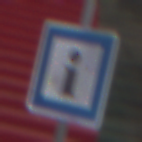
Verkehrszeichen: Informationsstelle
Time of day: Midday
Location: Outdoor (Urban)
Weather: Overcast
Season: NotSpecified
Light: Natural